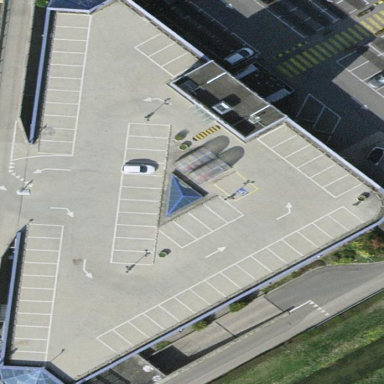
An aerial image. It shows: Rooftop parking area.